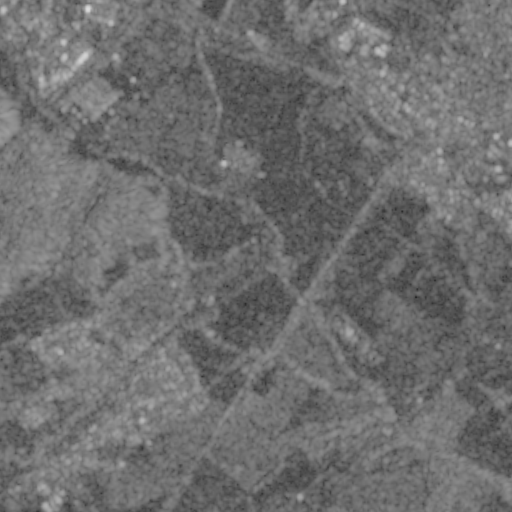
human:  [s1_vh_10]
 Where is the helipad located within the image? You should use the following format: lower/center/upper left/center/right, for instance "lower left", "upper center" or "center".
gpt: The helipad is located in the upper right of the image.
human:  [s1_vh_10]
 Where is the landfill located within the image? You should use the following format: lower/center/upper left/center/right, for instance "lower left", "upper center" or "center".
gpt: The landfill is located in the upper left of the image.
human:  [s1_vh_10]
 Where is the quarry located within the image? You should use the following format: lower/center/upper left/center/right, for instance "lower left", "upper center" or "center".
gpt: The quarry is located in the lower right of the image.
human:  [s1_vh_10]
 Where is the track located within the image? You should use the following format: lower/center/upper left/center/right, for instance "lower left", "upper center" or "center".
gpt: The track is located in the upper right of the image.
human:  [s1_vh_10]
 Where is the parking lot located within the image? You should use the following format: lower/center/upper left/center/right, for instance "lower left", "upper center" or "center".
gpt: There is no parking lot in the image.

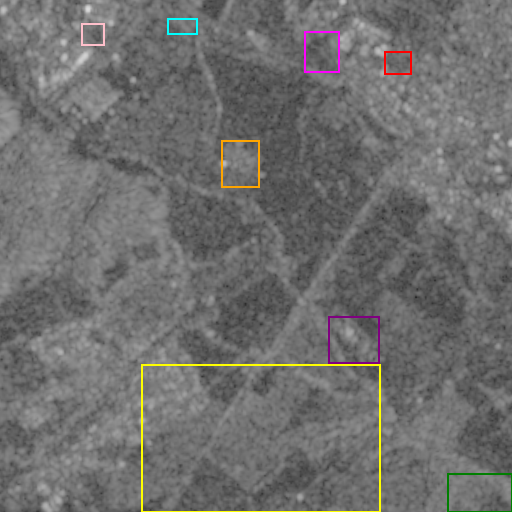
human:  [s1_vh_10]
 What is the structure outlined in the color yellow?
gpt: The structure outlined in yellow is a crop field.
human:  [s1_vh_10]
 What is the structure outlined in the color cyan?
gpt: The structure outlined in cyan is a landfill.
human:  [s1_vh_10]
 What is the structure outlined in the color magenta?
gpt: The structure outlined in magenta is a park.
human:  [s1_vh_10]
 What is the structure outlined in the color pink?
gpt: The structure outlined in pink is a parking lot.
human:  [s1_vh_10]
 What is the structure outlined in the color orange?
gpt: The structure outlined in orange is a power substation.
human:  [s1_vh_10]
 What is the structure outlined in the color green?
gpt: The structure outlined in green is a quarry.
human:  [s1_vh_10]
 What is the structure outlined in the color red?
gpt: The structure outlined in red is a track.
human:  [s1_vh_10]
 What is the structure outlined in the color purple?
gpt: The structure outlined in purple is a wastewater plant.
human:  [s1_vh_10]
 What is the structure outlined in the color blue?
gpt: There is no blue outline.